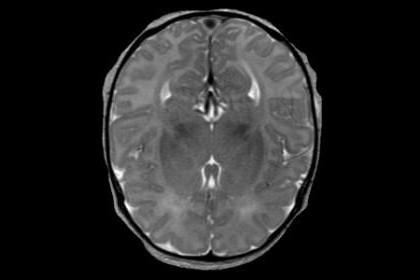
Label: notumor